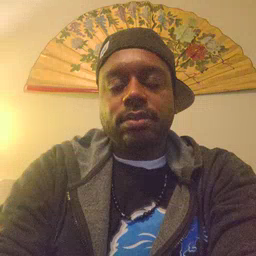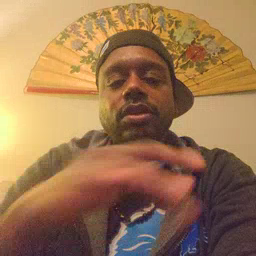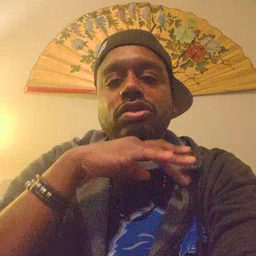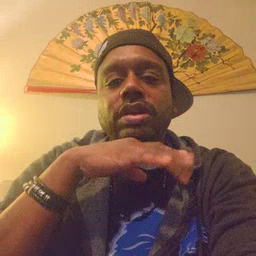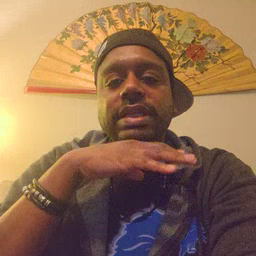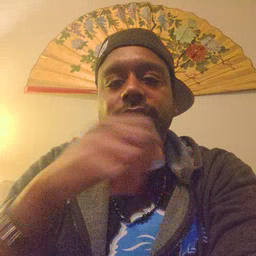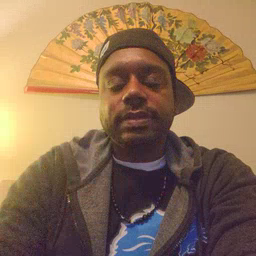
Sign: dirty